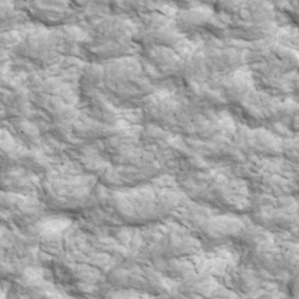
Label: non_frost